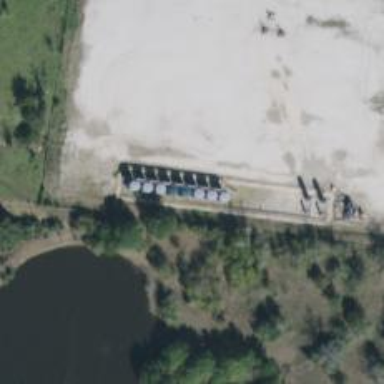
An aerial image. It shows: Storage tank that is man-made.